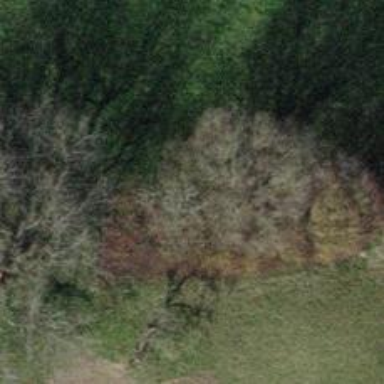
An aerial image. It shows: Beautiful tree in nature.